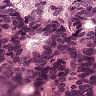
Metastatic tissue present: yes